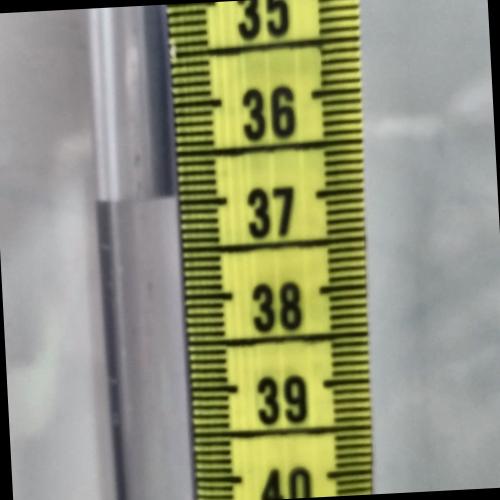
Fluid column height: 36.9 cm